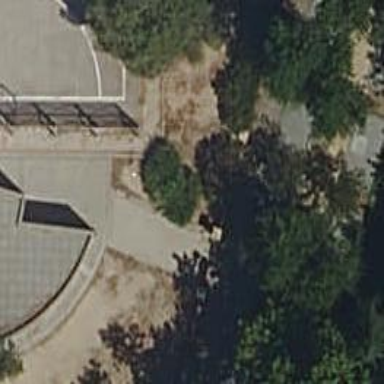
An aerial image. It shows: Entrance with barrier.